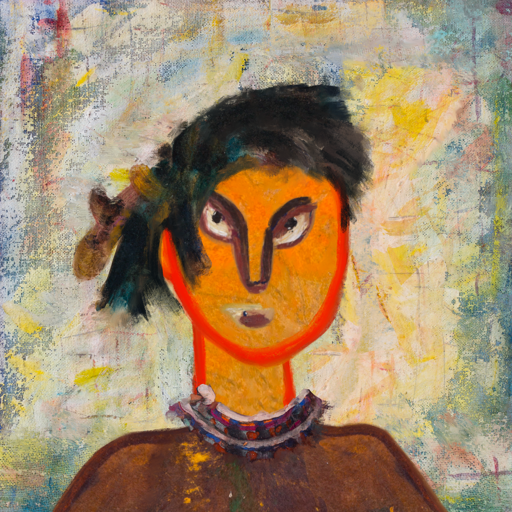
Background: Irani, Head And Neck Front: Sisters, Face Front: After_Raid, Bust: Comrade, Hair Front: Pipe, Head Accessory: Blank, Second Necklace: Blank, Necklace: Hypocrite_1, Baby: Blank